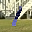
Label: 1